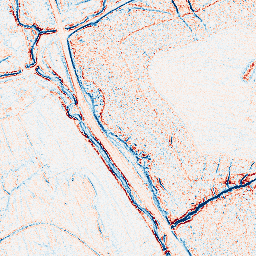
Category: edge_preserving
Decomposition family: anisotropic_diffusion
Decomposition parameters: iterations: 10
kappa: 10
gamma: 0.05
Upsampling method: bicubic
Upsampling parameters: scale: 4
Upsampling scale: 4